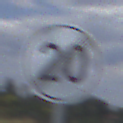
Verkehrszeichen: EndeGeschwindigkeit20
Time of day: Midday
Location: Outdoor (Nature)
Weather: PartlyCloudy
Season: NotSpecified
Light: Natural